Interaction volume radius: 10 \u00c5
Interaction volume height: 10 \u00c5
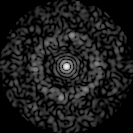
Disorder parameter: 0.8504